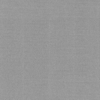
Label: dusty